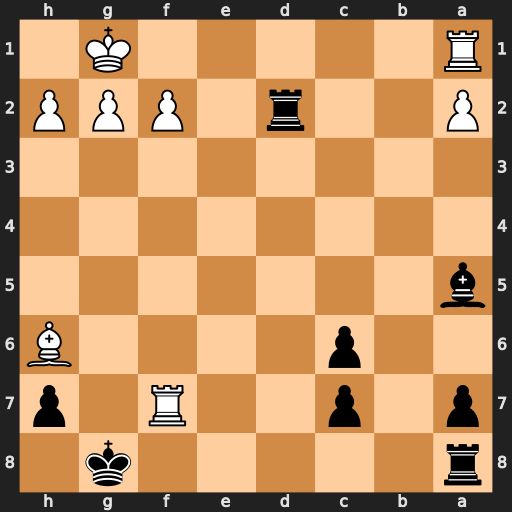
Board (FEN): r5k1/p1p2R1p/2p4B/b7/8/8/P2r1PPP/R5K1
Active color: b
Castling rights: -
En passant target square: -
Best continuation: Kxf7 Bxd2 Bxd2